Field crop: tomato
Growth stage: 1
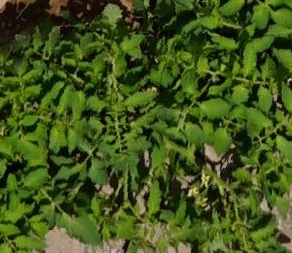
Species: tomato